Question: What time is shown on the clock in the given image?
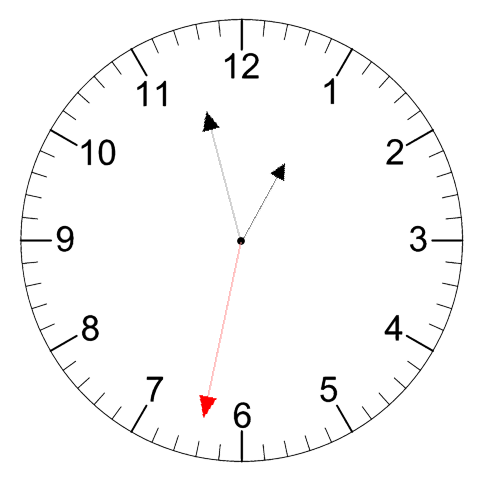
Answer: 12:57:32